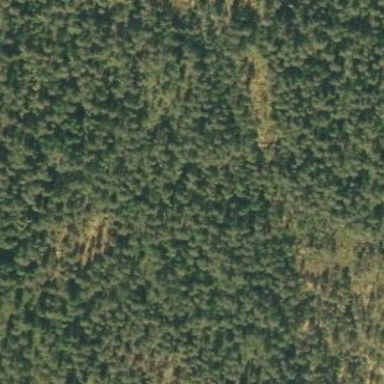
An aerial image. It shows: Needle-leaved woodland.